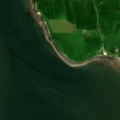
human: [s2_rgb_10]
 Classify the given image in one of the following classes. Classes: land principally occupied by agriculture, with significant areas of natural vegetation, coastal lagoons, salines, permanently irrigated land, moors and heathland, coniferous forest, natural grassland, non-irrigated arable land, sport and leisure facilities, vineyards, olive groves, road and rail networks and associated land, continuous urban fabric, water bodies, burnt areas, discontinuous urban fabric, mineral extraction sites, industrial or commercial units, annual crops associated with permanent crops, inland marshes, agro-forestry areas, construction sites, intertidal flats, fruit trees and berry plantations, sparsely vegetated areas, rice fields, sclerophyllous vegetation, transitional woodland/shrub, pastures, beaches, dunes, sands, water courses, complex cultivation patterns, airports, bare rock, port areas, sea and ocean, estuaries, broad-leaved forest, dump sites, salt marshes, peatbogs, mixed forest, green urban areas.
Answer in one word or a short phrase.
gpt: pastures, sea and ocean